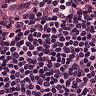
Metastatic tissue present: no